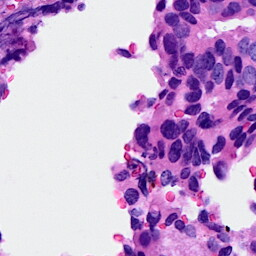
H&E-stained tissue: Breast